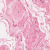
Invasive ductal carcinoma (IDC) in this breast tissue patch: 0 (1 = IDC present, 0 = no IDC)